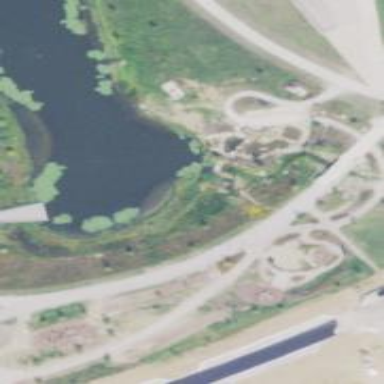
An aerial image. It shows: Playground with dam.